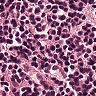
Metastatic tissue present: no